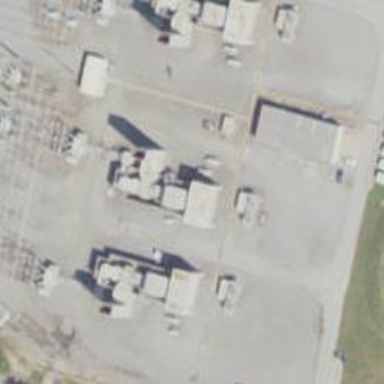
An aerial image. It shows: Gas turbine generator.